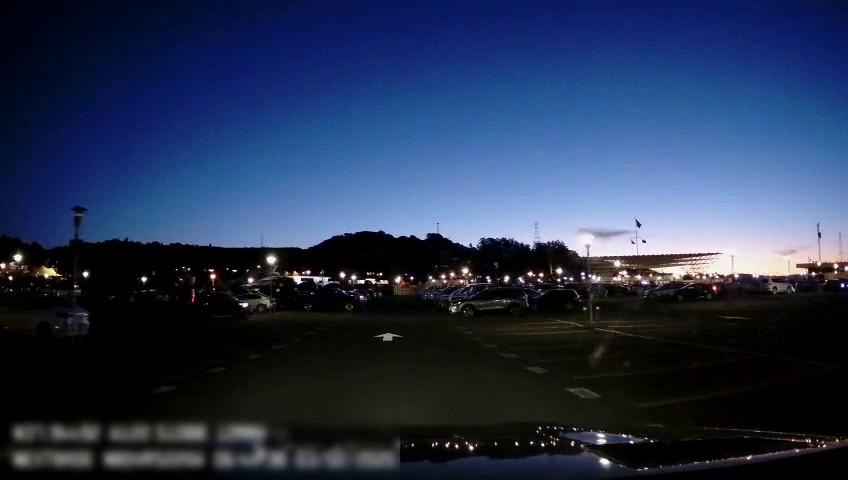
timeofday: Night
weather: Other
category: Drivable Space
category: Vehicles | SUV
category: Vehicles | Truck
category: Vehicles | SUV
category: Vehicles | SUV
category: Vehicles | Car
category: Vehicles | Car
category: Vehicles | SUV
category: Vehicles | Car
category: Vehicles | Car
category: Vehicles | SUV
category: Vehicles | SUV
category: Vehicles | SUV
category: Vehicles | SUV
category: Vehicles | SUV
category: Vehicles | SUV